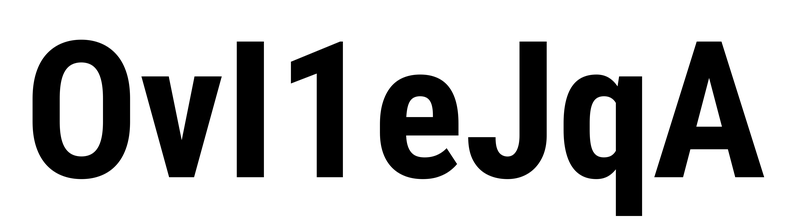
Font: Roboto_Condensed_Bold